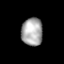
Tissue: lung
Cell type: Epithelial cells
Senescence score: 0.2401
Nuclear area (px): 584
Mean DAPI intensity: 167.327